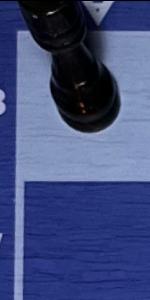
Label: Empty